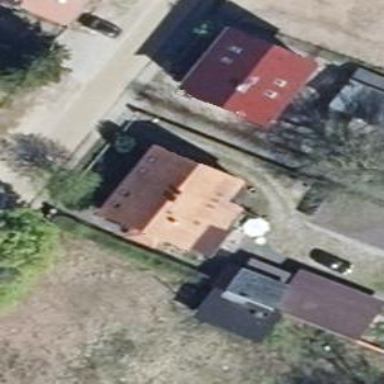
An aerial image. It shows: Detached building.